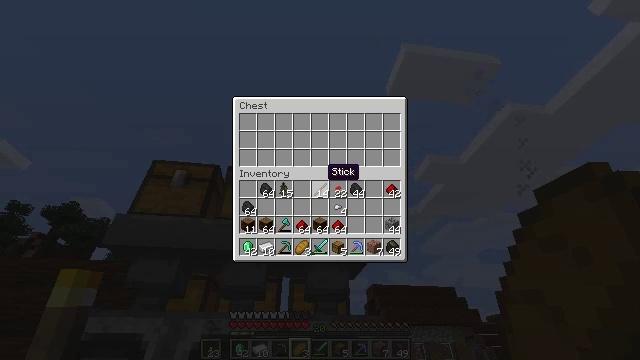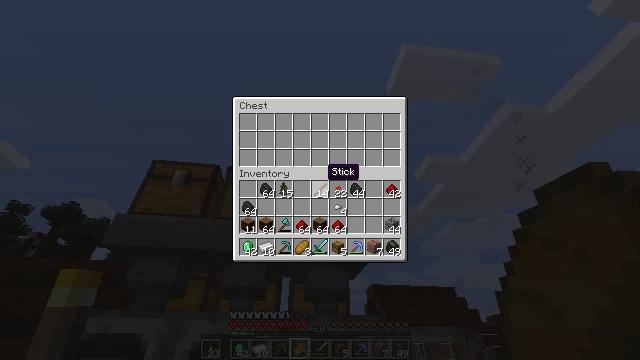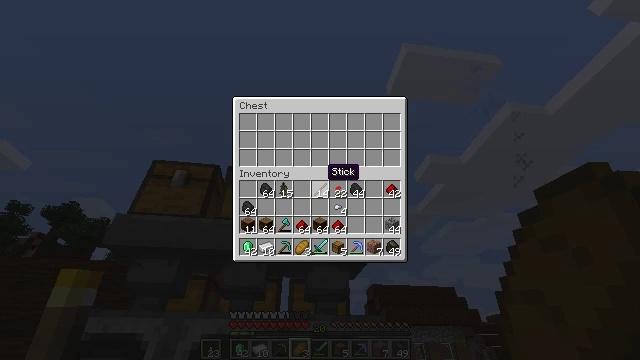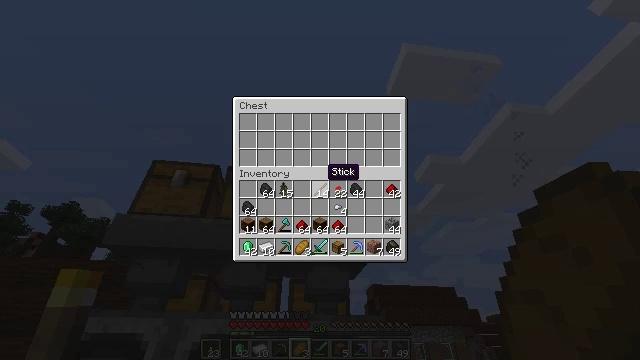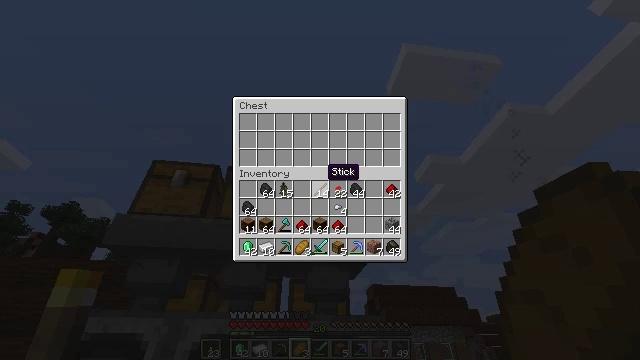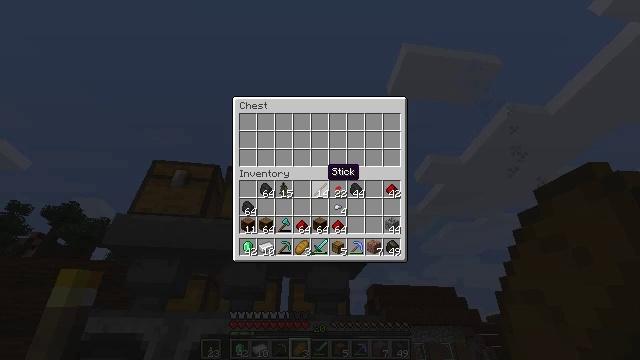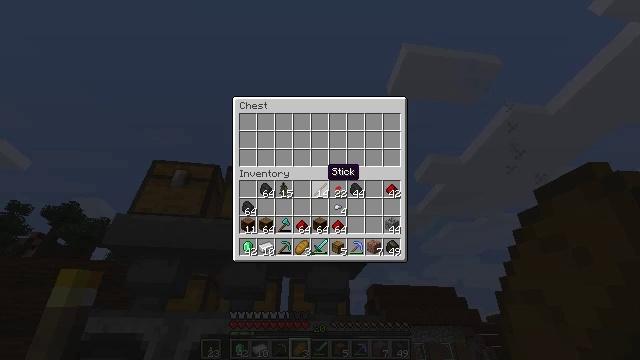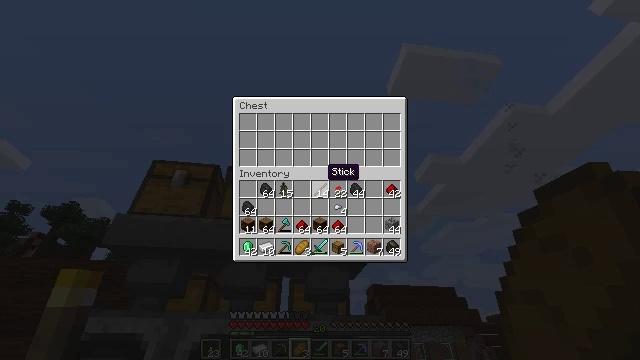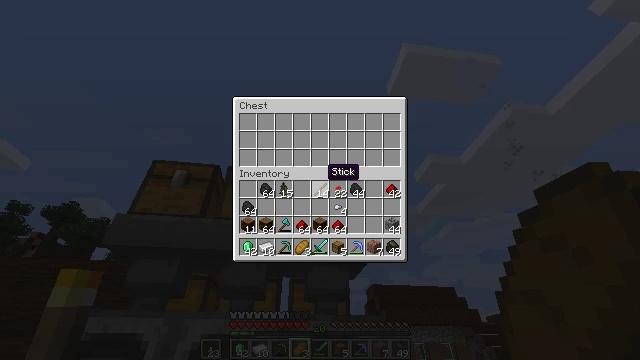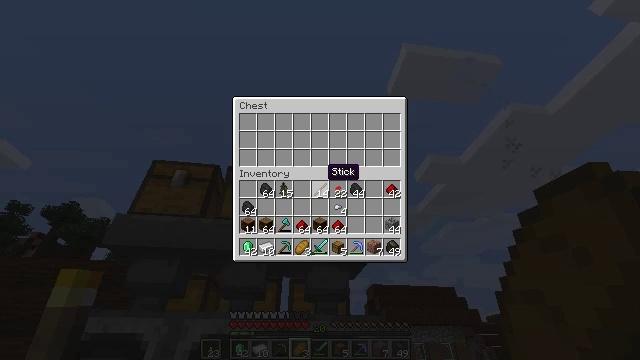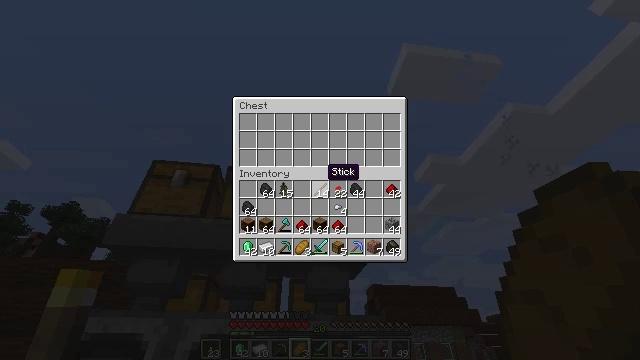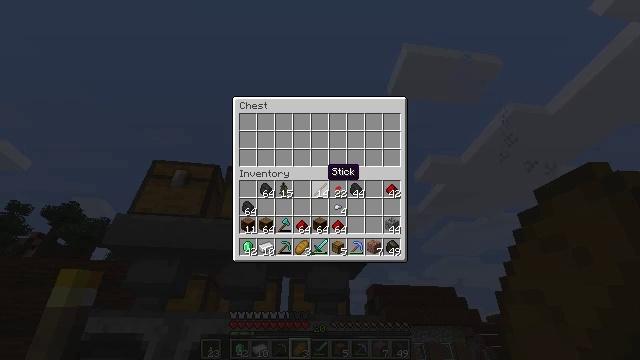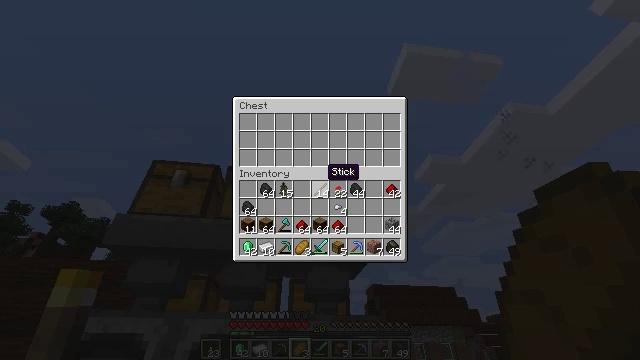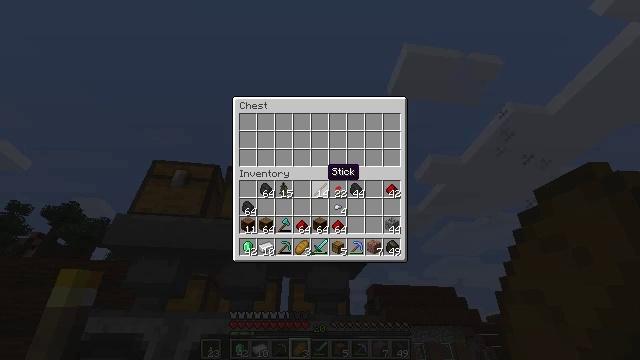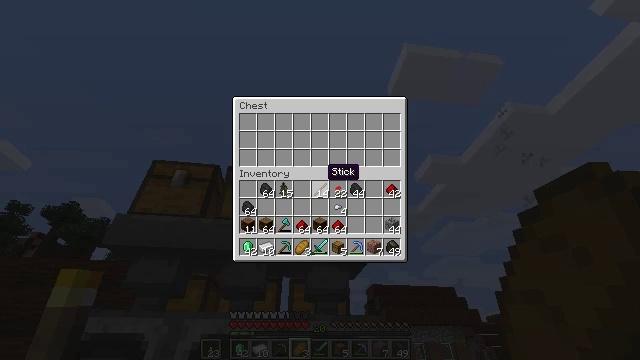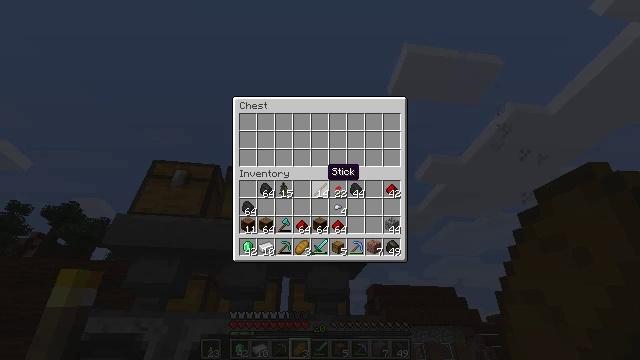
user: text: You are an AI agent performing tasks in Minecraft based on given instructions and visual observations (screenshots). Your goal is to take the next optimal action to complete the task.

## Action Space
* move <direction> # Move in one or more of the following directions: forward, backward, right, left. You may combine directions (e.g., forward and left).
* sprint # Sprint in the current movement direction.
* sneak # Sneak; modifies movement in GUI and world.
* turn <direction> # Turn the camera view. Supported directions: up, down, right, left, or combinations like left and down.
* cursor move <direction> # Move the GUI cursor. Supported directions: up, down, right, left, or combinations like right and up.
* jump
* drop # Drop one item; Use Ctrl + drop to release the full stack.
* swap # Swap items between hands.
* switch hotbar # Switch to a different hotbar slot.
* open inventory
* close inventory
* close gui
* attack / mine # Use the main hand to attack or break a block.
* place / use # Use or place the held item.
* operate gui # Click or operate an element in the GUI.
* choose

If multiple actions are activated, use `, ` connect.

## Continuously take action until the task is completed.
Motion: motion action
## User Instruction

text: Combine materials on the crafting table to make an emerald.
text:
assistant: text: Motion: no_op
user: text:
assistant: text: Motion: no_op
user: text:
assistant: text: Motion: no_op
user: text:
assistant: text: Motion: no_op
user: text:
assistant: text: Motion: no_op
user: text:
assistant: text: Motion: no_op
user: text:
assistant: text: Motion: no_op
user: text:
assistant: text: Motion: no_op
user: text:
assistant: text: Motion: no_op
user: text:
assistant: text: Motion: no_op
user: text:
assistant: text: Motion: no_op
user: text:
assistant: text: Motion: no_op
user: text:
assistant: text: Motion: no_op
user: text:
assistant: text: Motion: no_op
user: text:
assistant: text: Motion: no_op
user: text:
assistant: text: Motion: no_op
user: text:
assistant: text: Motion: no_op
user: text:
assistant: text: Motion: no_op
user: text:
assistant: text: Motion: no_op
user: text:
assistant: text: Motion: no_op
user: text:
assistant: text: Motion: no_op
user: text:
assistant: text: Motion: no_op
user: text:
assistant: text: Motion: no_op
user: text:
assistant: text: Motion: no_op
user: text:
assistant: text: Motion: no_op
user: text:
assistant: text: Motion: no_op
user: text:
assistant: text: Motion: no_op
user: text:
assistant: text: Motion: no_op
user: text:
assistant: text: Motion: no_op
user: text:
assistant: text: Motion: no_op